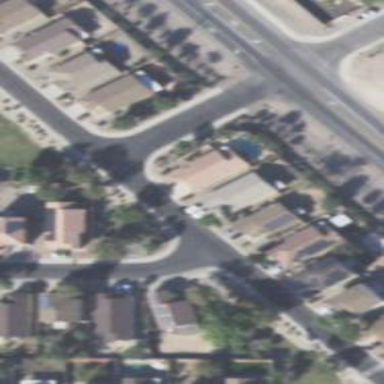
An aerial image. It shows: Residential road with asphalt surface and sidewalk on the left side.